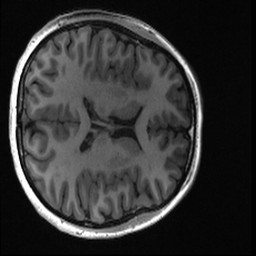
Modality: T1w
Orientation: axial
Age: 24
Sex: female